Field crop: maize
Growth stage: 2
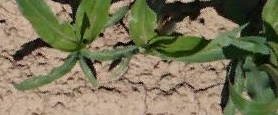
Species: maize